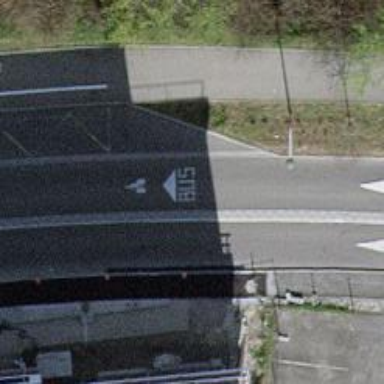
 there is bus lane and shared bus and cycle lane."